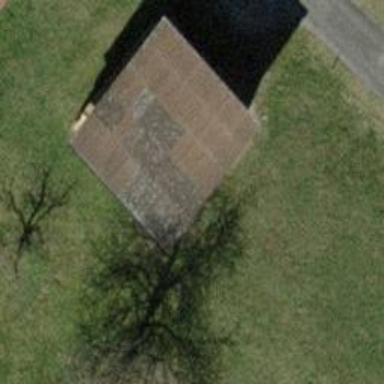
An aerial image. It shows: Shed.